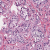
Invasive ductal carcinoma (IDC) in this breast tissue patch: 1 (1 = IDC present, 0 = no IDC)